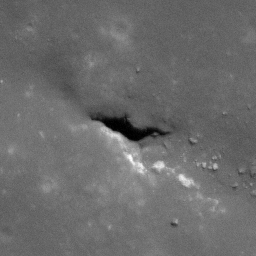
Pit: Copernicus 10
Host crater: Copernicus
Host type: impact_melt
Lunar coordinates: latitude 10.108, longitude 339.946